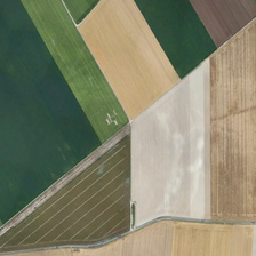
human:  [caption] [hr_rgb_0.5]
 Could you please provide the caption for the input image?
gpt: The colorful fields were arrayed in perfect order .

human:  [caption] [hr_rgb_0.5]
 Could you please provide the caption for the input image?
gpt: Colorful fields were arranged in perfect order

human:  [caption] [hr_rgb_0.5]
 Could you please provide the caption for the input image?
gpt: The coloured fields have been arranged in perfect order

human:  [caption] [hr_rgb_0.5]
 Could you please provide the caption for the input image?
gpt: The colorful fields are in order

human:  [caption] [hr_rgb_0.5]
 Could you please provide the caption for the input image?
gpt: Rich and colorful fields